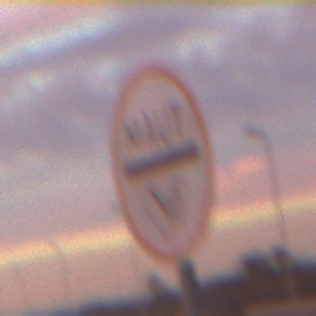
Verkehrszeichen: MautflichtigeStrecke
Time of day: SunriseSunset
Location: Outdoor (Urban)
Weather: PartlyCloudy
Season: NotSpecified
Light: Natural